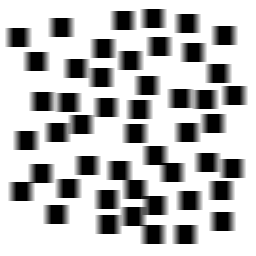
Squares: 48
Triangles: 0
Stars: 0
Total shapes: 48